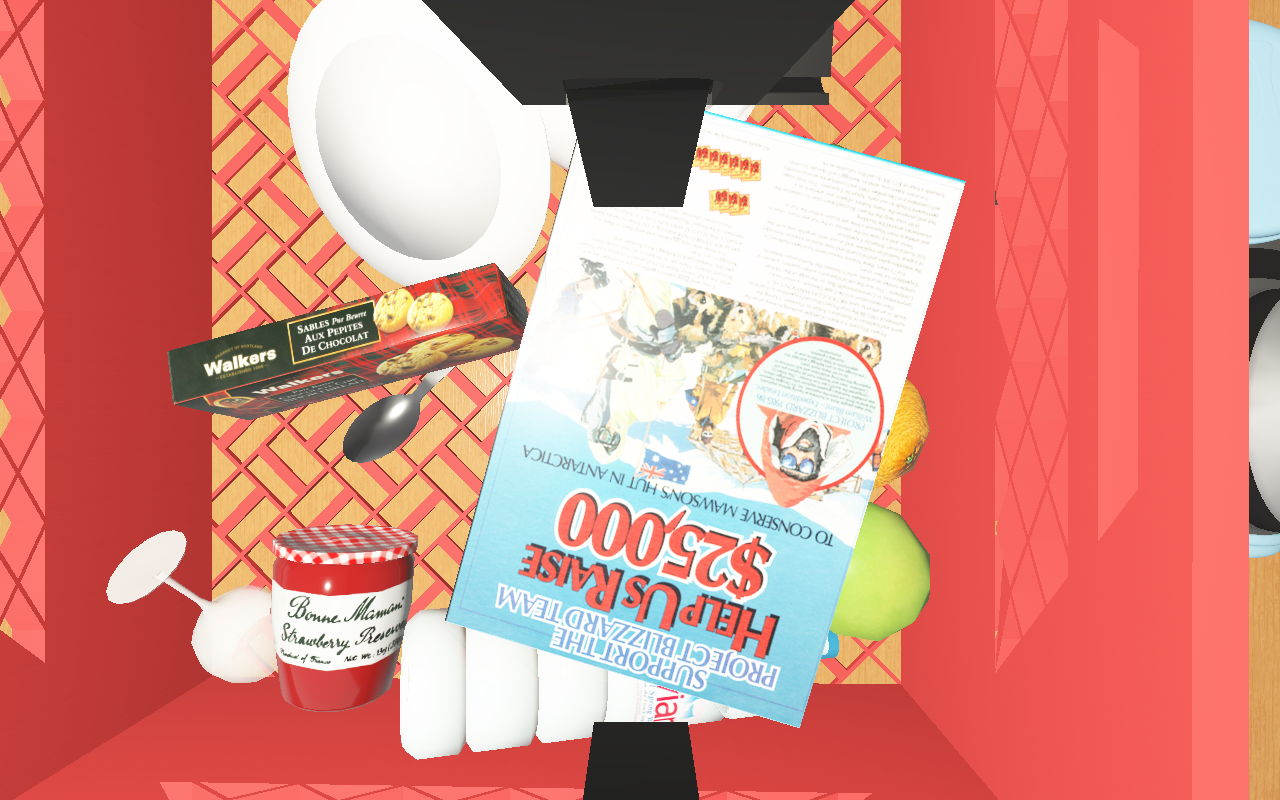
Objects in the scene:
water bottle
apple
cereal box
cereal box
biscuit box